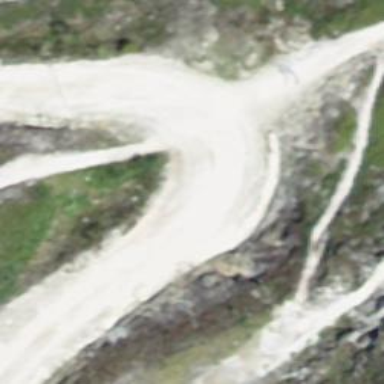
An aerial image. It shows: Gravel track with grade2 tracktype.